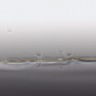
Metastatic tissue present: no